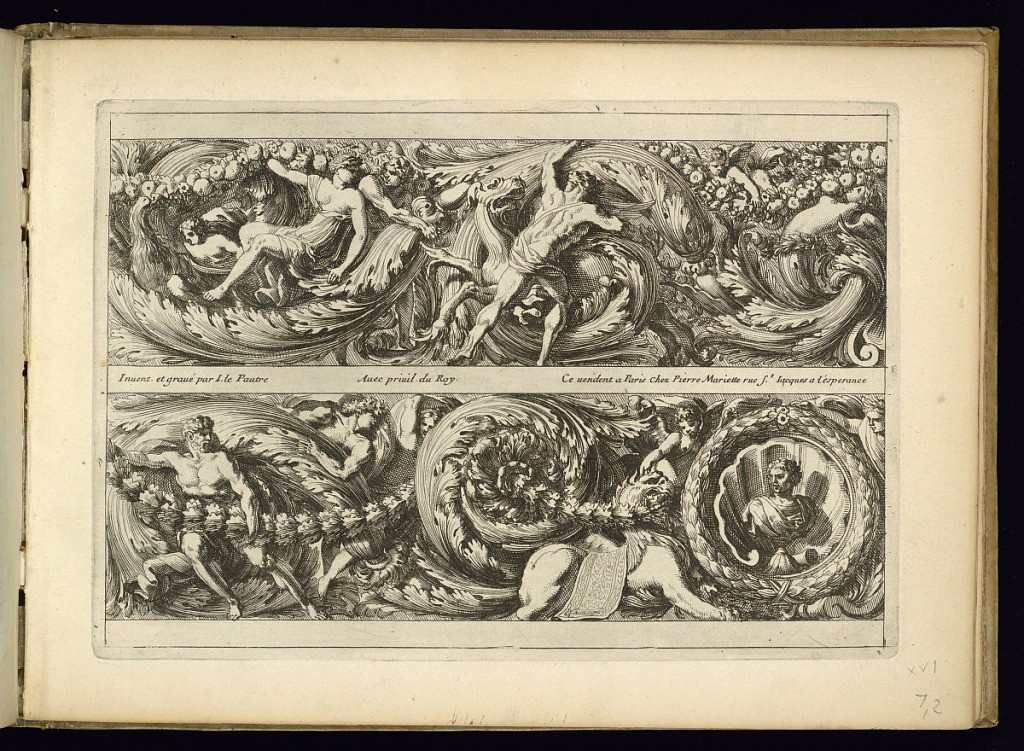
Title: Two Frieze Designs
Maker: Jean Le Pautre, French, 1618–1682
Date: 1657–82
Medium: Etching on laid paper
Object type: Print
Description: Two ornamental friezes with scrolling leaves (rinceaux), griffins, male and female figures, festoons of flowers, fruit, and leaves, a shell with a profile bust in the center. The publisher's address is lettered in between the two designs.